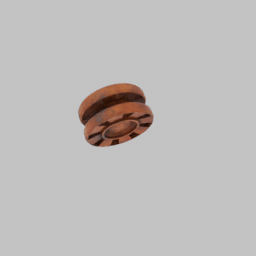
Label: mechanical